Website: lowes
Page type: billing-address
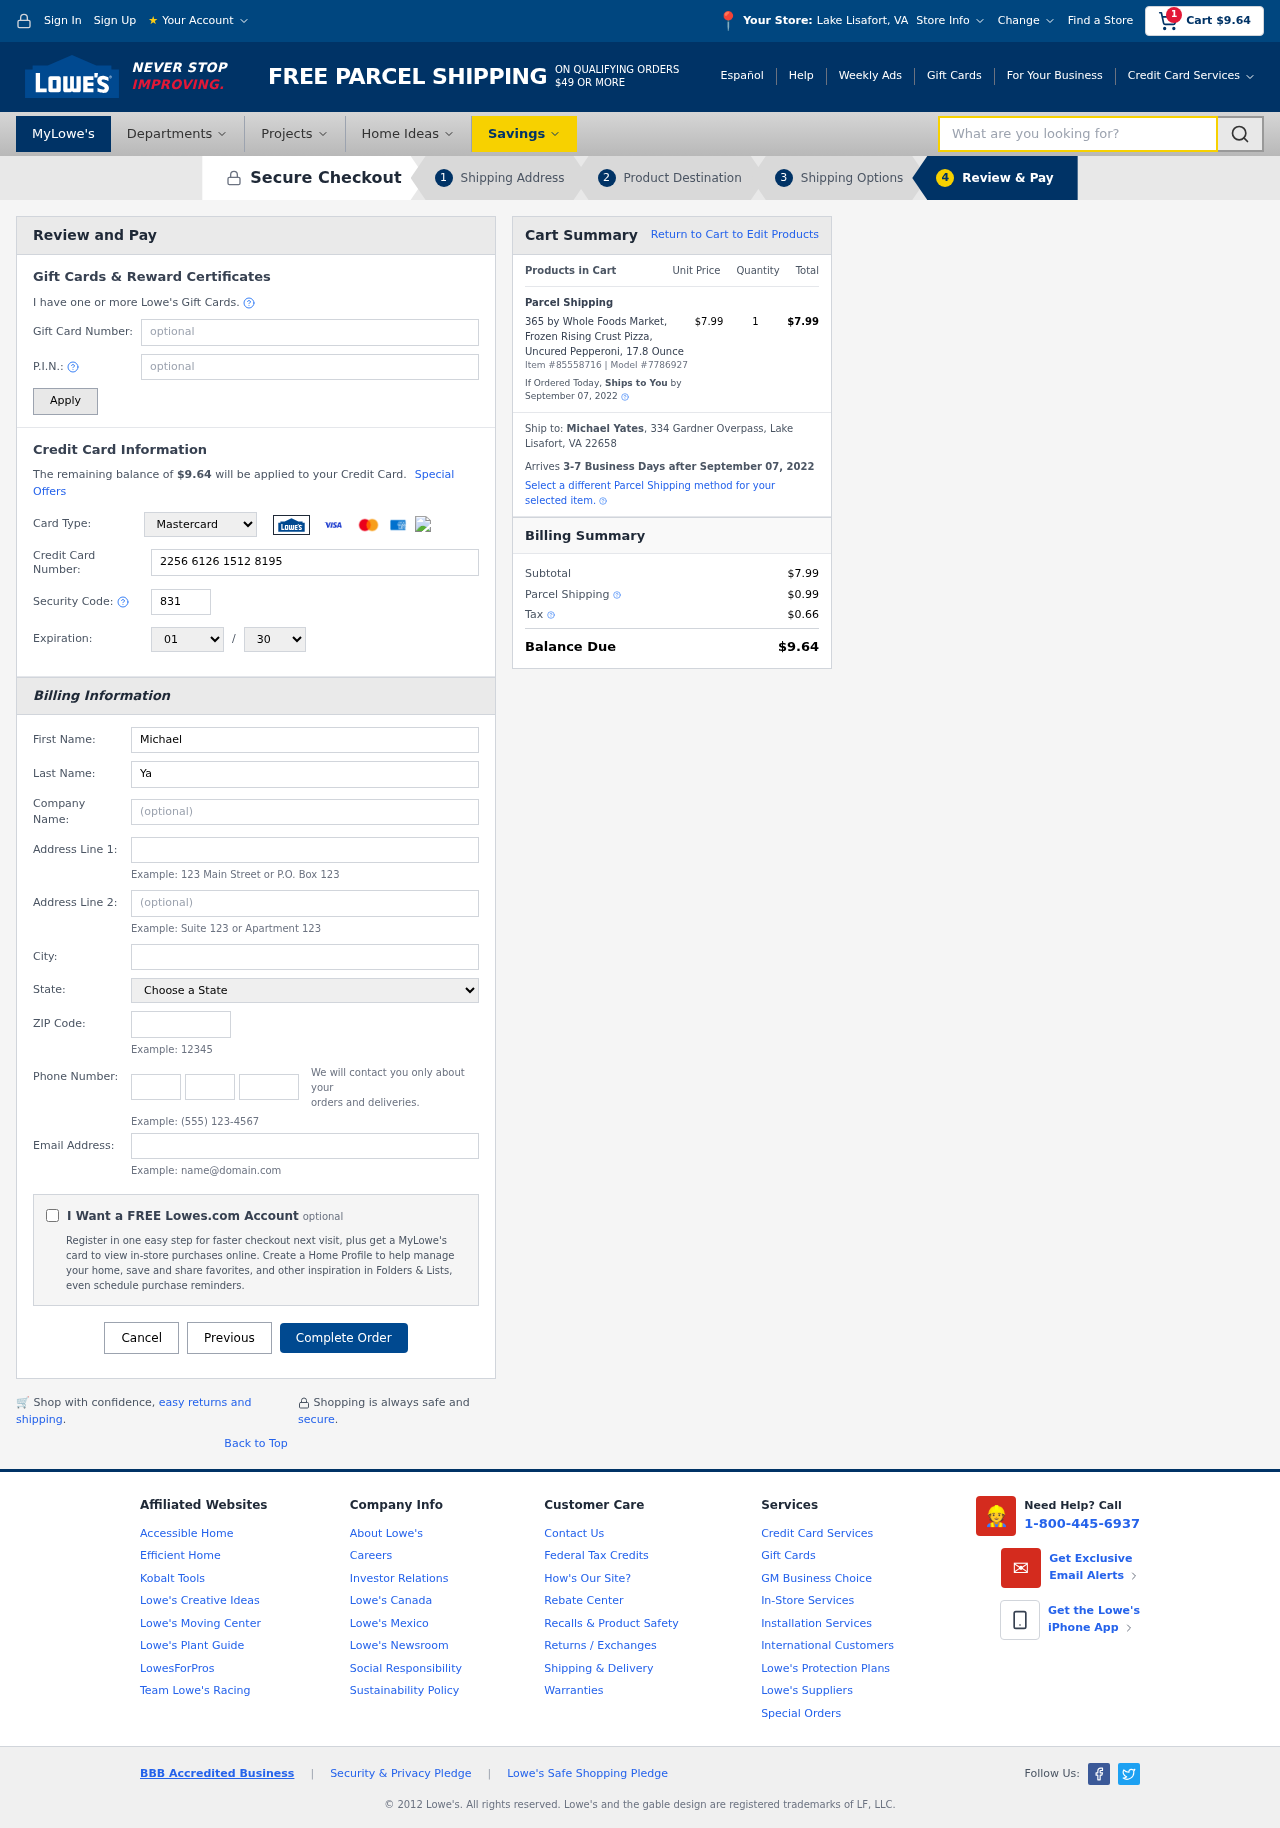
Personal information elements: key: PII_CARD_CVV
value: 831
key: PII_CARD_EXPIRY_MONTH
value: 01
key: PII_CARD_EXPIRY_YEAR
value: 30
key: PII_CARD_NUMBER
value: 2256 6126 1512 8195
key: PII_CARD_TYPE
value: Mastercard
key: PII_CITY
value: Lake Lisafort
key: PII_CITY_STATE
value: Lake Lisafort, VA
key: PII_EMAIL
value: myates@gmail.com
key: PII_FIRSTNAME
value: Michael
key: PII_FULLNAME
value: Michael Yates
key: PII_LASTNAME
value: Yates
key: PII_PHONE_AREA
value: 977
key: PII_PHONE_PREFIX
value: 848
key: PII_PHONE_SUFFIX
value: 9928
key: PII_POSTCODE
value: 22658
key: PII_STATE
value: Virginia
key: PII_STREET
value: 334 Gardner Overpass
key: PII_CITY_STATE_ZIP
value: Lake Lisafort, VA 22658
Product elements: key: PRODUCT1_NAME
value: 365 by Whole Foods Market, Frozen Rising Crust Pizza, Uncured Pepperoni, 17.8 Ounce
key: PRODUCT1_PRICE
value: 7.99
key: PRODUCT1_QUANTITY
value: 1
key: PRODUCT_ITEM_NUMBER
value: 85558716
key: PRODUCT_MODEL_NUMBER
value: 7786927
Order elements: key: ORDER_SUBTOTAL
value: $9.64
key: ORDER_TOTAL
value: $9.64
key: ORDER_SHIPPING_DATE
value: September 07, 2022
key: ORDER_SUBTOTAL
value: $7.99
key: ORDER_DELIVERY_DATE
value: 3-7 Business Days after September 07, 2022
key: ORDER_SHIPPING_DATE2
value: September 07, 2022
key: ORDER_SUBTOTAL2
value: $7.99
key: ORDER_SHIPPING_COST
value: $0.99
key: ORDER_TAX
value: $0.66
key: ORDER_TOTAL2
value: $9.64
Search elements: key: HEADER_SEARCH
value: What are you looking for?